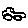
Label: car